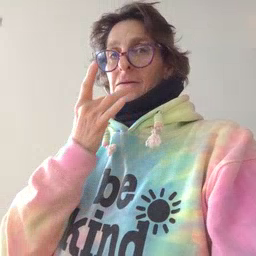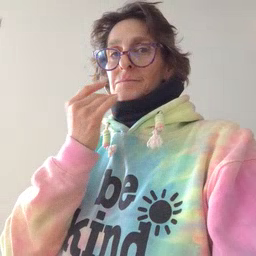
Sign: lamp